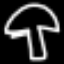
Label: mushroom